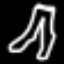
Label: pants